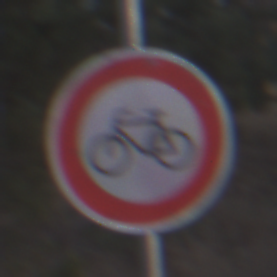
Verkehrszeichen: VerbotRadverkehr
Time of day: MorningAfternoon
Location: Outdoor (Nature)
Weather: PartlyCloudy
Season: NotSpecified
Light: Natural